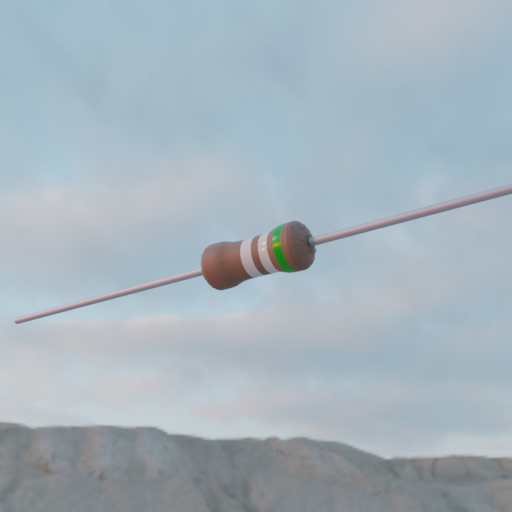
Resistor colour bands (in order): white, white, green